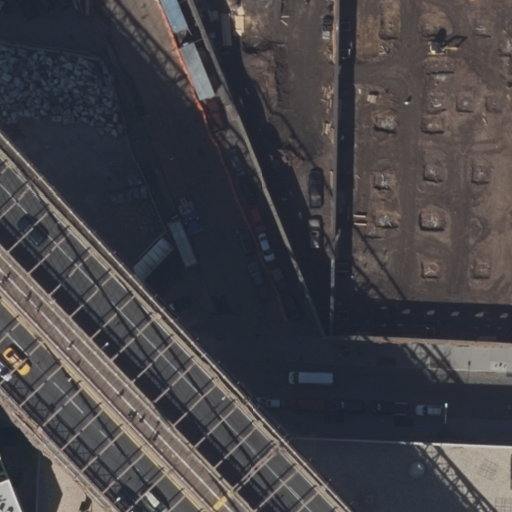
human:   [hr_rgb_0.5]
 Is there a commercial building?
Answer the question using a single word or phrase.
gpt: yes

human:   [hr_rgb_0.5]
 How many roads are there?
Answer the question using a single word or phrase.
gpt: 6

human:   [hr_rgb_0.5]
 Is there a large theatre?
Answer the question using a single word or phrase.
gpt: no

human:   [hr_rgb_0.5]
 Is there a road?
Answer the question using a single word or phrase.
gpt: yes

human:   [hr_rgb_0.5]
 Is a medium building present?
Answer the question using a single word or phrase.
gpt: yes

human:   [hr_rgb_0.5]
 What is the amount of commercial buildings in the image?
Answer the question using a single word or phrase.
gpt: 1

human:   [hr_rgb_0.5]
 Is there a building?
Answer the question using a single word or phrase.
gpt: yes

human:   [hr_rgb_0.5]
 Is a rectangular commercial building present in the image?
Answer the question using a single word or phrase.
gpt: yes

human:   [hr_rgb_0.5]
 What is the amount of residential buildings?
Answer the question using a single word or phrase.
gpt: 2

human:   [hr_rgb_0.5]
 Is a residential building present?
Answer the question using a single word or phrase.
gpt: yes

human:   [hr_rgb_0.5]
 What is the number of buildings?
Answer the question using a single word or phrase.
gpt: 3

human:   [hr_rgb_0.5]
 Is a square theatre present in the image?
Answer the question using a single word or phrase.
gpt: no

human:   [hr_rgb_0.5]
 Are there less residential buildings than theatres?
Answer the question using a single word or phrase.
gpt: no

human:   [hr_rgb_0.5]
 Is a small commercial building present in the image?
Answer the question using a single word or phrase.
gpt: no

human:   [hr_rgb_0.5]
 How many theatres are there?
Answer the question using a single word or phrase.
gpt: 1

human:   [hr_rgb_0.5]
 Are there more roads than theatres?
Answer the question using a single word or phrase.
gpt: yes

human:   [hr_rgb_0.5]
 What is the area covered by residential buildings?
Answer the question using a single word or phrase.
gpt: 4973m2

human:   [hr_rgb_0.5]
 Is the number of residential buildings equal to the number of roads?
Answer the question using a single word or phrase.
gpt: no

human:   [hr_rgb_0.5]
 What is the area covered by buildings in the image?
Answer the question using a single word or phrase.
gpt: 5282m2

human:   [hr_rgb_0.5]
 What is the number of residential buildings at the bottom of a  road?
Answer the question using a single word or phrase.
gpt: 2

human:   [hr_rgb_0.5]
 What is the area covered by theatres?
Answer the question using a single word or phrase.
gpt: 308m2

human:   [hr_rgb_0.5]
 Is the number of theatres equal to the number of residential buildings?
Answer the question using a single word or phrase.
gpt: no

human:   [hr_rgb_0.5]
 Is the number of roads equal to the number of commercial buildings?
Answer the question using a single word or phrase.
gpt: no

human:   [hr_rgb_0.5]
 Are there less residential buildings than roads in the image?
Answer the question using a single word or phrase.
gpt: yes

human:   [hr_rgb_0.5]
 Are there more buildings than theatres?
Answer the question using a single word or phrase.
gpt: yes

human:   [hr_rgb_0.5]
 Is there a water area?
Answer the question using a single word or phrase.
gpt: no

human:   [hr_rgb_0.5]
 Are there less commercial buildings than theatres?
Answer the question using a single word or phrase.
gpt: no

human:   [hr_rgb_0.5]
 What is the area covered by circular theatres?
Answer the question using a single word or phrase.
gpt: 0m2

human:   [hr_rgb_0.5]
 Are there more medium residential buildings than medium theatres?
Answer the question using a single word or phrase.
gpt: no

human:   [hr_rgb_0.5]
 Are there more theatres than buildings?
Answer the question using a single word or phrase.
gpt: no

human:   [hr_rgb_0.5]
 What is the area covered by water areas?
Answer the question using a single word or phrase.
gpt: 0m2

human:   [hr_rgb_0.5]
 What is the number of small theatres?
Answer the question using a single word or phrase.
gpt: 0

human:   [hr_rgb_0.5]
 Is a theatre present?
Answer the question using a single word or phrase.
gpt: yes

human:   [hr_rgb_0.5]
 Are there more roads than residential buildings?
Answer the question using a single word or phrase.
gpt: yes

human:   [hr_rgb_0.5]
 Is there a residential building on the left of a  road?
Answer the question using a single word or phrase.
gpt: yes

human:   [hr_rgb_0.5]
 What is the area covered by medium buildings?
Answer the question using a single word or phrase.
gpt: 468m2

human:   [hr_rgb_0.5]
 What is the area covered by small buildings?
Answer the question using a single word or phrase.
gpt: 0m2

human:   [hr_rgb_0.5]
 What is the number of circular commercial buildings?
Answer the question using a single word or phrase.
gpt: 0

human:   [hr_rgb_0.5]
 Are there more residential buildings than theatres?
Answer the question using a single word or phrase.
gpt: yes

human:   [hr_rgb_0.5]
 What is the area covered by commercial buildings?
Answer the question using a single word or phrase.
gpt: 308m2

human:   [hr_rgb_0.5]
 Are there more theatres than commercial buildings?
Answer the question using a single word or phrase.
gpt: no

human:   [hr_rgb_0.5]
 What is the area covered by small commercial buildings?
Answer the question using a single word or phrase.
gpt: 0m2

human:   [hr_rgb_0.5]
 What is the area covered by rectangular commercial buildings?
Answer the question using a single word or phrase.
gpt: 308m2

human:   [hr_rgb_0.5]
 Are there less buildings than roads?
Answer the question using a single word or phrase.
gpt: yes

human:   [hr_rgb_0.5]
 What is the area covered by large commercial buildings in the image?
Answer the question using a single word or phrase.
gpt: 0m2

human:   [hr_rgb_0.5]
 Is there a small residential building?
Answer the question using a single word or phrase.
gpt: no

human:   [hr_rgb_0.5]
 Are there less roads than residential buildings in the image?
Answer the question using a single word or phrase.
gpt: no

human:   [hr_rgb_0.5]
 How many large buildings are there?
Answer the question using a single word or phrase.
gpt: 1

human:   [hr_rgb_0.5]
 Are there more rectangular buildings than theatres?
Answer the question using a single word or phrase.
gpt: yes

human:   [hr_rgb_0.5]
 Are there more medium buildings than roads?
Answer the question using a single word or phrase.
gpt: no

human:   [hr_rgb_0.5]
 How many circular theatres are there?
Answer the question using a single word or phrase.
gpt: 0

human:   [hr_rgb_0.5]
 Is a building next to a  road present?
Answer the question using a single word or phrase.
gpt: yes

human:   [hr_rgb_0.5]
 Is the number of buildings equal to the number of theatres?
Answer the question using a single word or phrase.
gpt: no

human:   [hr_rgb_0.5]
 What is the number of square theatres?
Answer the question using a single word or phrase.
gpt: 0

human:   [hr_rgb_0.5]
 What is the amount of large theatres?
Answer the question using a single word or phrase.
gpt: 0

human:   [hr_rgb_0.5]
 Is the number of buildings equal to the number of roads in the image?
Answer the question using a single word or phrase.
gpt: no

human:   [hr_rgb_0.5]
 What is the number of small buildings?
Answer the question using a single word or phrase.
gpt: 0

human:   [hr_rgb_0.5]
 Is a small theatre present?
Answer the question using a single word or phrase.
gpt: no

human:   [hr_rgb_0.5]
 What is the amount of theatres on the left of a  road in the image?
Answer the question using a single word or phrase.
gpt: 0

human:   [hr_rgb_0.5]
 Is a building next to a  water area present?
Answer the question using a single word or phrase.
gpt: no

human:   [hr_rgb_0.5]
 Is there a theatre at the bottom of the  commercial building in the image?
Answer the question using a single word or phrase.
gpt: no

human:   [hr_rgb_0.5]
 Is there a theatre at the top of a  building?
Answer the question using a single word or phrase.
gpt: yes

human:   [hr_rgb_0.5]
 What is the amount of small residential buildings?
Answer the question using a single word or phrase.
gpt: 0

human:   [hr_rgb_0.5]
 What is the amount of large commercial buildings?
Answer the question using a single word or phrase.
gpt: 0